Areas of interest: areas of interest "Shanghai Wenxiu Industrial Co., Ltd."
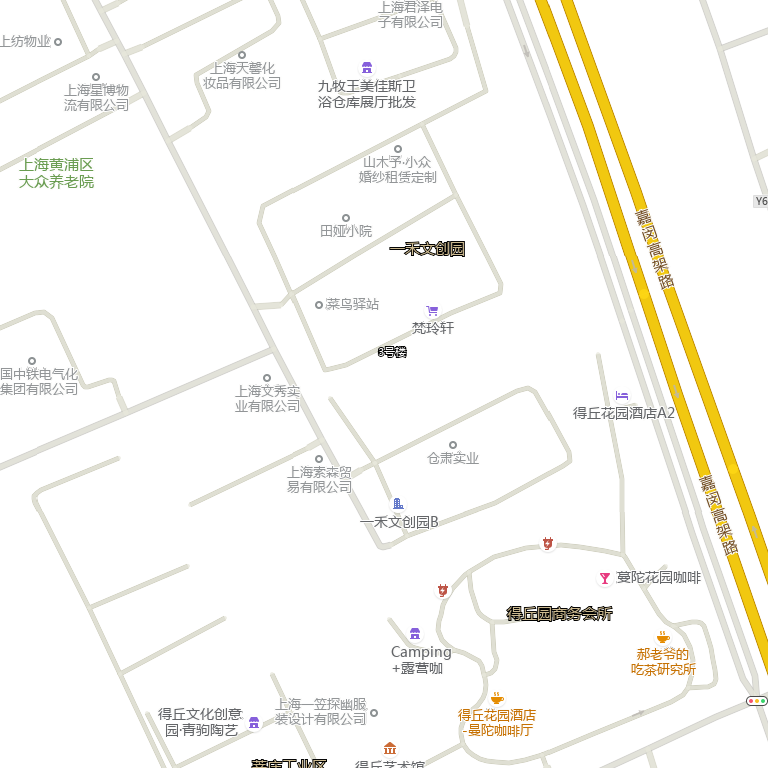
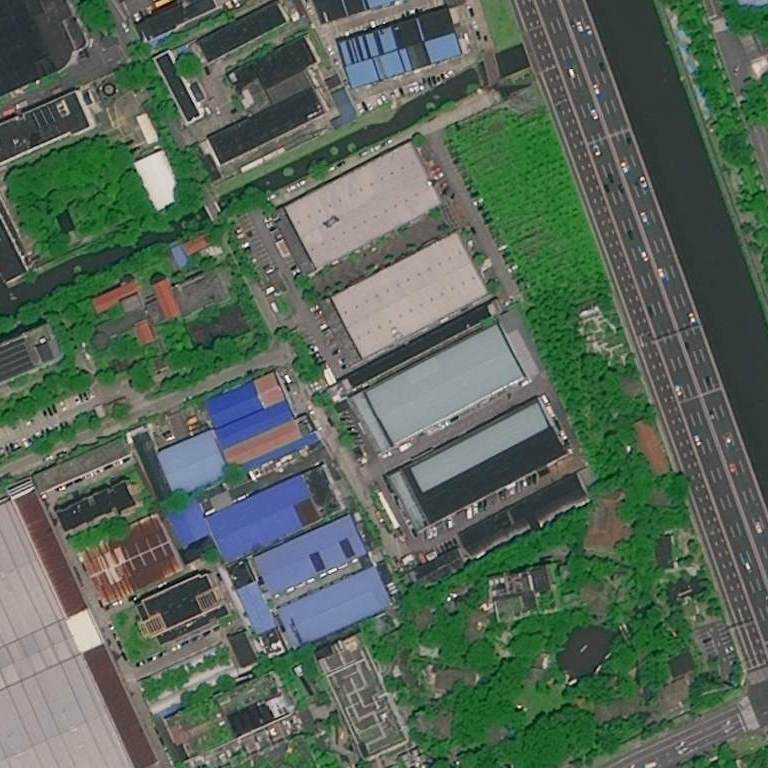